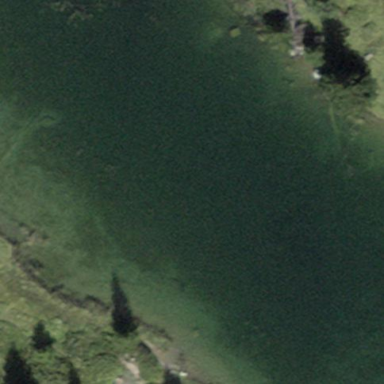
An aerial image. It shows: Serene lake.